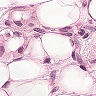
Metastatic tissue present: yes